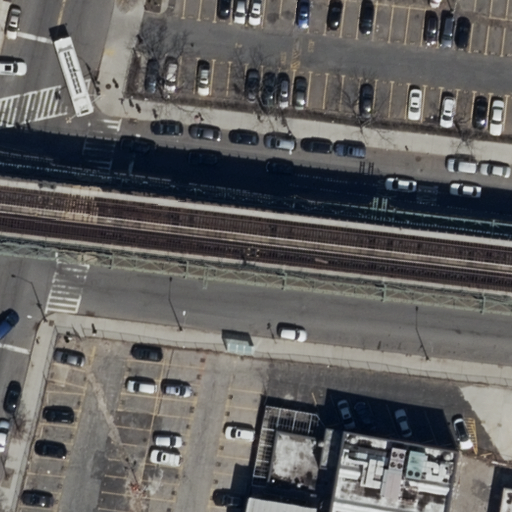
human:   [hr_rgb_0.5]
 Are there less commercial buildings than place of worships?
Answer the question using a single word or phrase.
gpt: yes

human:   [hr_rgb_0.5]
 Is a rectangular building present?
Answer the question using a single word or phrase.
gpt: yes

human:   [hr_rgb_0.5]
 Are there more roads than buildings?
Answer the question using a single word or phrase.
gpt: yes

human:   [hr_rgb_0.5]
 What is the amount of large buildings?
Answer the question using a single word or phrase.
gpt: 1

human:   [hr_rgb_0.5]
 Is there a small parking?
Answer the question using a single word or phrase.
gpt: no

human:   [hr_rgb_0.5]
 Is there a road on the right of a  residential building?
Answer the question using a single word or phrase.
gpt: no

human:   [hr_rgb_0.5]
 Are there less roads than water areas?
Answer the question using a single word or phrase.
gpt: no

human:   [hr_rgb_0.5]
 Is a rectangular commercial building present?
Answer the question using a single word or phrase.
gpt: no

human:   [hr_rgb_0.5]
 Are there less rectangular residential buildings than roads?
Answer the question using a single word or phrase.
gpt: yes

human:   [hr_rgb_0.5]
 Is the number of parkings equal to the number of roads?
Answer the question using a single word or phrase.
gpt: no

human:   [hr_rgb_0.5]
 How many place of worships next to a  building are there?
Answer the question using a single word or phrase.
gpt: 2

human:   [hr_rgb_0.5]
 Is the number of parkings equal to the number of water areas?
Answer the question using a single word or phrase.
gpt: no

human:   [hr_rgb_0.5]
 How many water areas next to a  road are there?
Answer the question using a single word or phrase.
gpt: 0

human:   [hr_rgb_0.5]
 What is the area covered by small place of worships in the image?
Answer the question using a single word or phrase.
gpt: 42m2

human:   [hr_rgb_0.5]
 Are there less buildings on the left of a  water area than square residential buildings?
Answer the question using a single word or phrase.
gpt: no

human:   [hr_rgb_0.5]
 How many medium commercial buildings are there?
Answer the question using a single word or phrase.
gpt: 0

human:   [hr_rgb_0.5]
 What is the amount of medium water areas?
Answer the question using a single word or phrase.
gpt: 0

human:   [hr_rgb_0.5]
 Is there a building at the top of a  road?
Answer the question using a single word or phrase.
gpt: no

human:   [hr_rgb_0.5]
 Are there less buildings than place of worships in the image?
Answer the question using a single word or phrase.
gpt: no

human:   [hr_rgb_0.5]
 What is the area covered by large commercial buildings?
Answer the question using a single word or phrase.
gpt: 0m2

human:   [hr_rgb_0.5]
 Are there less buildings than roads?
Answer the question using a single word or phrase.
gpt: yes

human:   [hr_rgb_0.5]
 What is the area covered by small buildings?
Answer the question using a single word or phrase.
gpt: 42m2

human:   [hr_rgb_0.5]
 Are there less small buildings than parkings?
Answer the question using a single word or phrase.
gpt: yes

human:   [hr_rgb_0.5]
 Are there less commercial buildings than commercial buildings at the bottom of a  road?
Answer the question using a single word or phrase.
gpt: no

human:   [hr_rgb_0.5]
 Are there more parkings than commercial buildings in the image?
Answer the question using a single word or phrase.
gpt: yes

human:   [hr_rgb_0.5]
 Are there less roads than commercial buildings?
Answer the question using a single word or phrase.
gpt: no

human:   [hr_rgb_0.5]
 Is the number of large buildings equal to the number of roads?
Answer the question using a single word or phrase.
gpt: no

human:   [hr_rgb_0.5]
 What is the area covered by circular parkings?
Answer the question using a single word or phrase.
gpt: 0m2

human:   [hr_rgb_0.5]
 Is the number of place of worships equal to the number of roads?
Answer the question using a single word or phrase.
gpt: no

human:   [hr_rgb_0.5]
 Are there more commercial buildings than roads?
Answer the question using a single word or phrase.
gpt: no

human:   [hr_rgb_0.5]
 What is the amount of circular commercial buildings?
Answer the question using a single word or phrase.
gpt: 0

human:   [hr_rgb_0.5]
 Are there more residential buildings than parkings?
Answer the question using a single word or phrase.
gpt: yes

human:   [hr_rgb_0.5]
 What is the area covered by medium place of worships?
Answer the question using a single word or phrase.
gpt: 0m2

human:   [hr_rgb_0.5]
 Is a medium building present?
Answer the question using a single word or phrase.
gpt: yes

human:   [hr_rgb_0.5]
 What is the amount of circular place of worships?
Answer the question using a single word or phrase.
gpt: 0

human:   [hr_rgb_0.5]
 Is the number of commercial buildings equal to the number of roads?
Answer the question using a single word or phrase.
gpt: no